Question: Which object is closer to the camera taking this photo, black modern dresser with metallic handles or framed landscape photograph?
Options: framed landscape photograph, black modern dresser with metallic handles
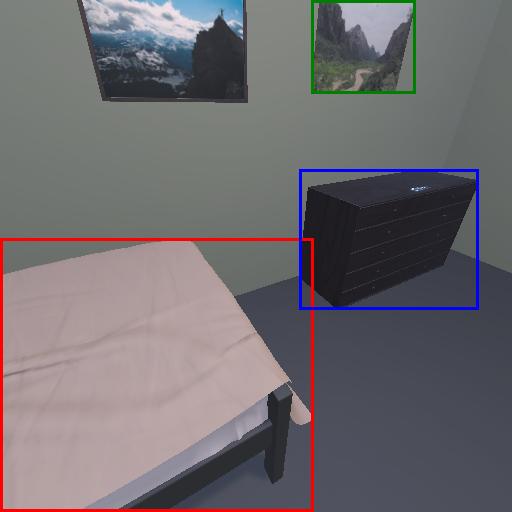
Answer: framed landscape photograph